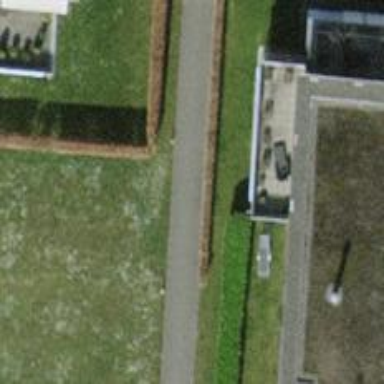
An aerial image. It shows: Hedge barrier.